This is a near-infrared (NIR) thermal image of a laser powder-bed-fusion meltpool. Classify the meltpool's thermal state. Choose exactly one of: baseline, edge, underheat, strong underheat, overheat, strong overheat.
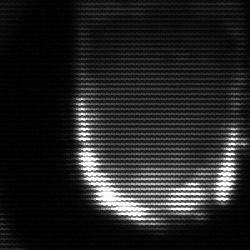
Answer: baseline